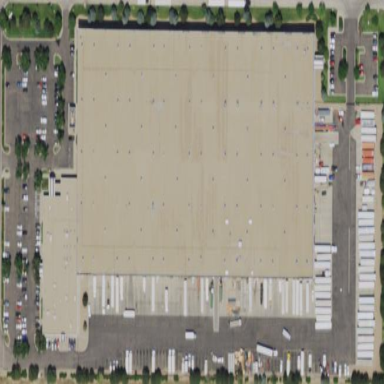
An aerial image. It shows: Industrial area featuring warehouse.